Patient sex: F
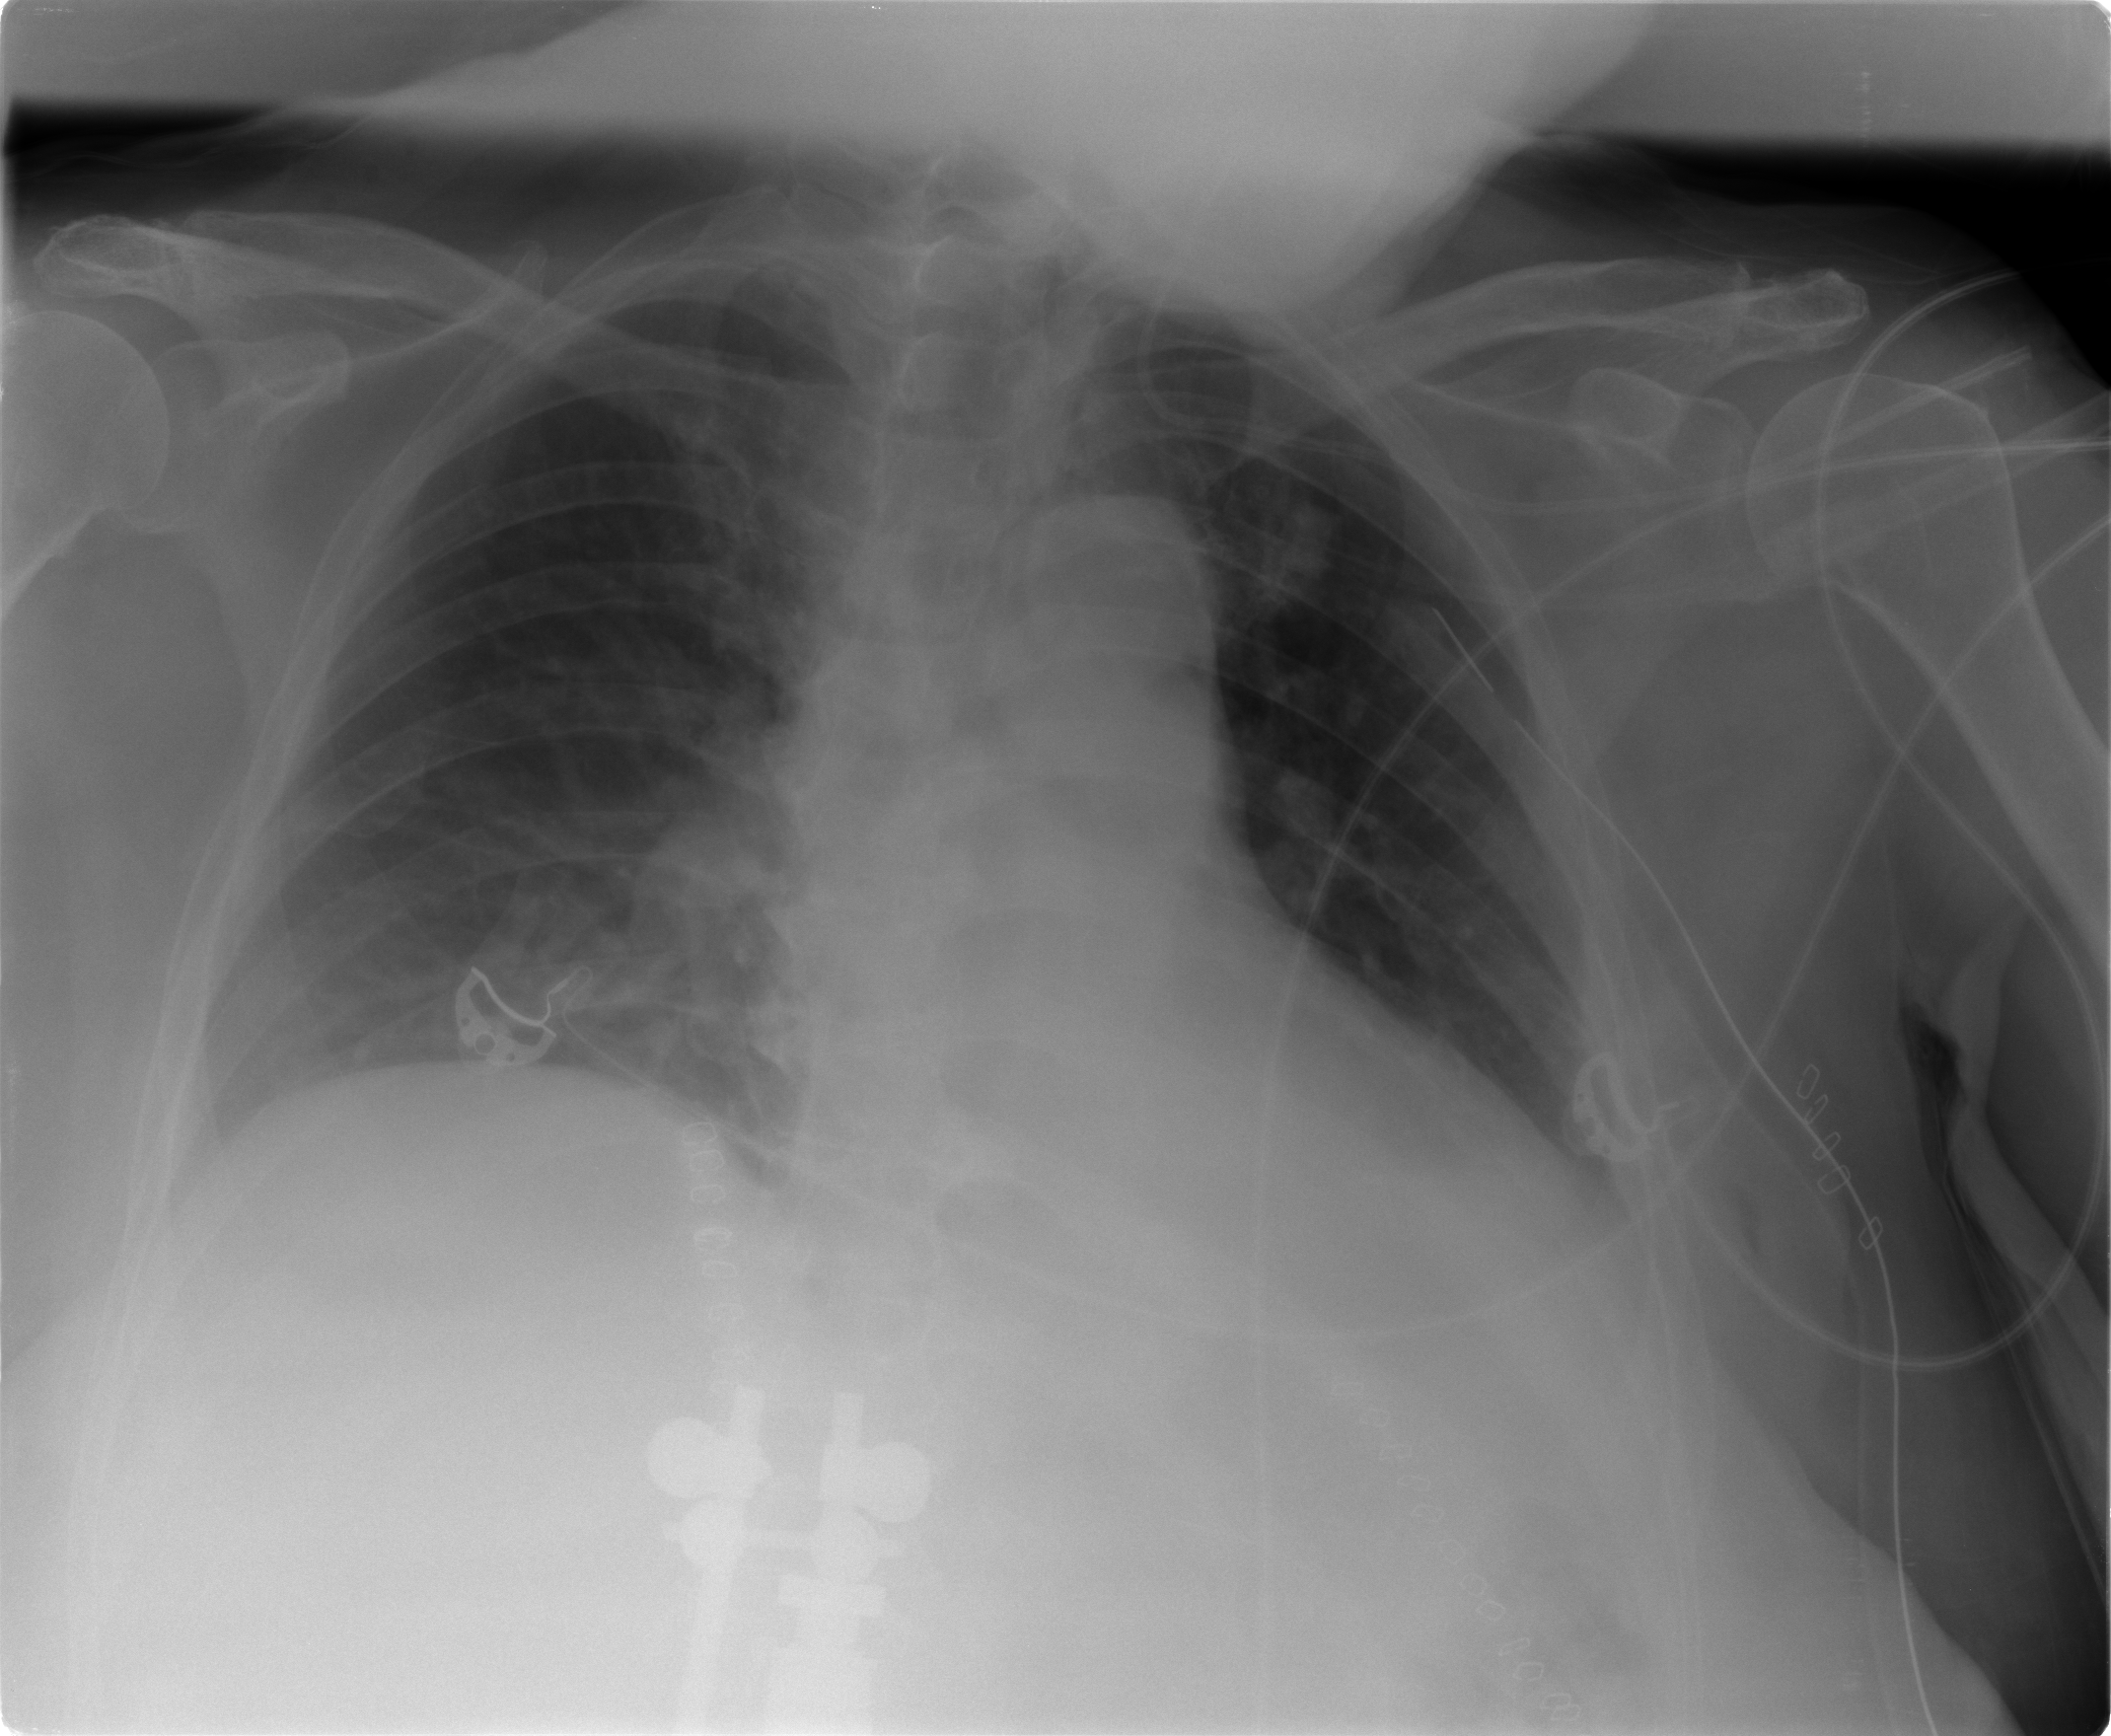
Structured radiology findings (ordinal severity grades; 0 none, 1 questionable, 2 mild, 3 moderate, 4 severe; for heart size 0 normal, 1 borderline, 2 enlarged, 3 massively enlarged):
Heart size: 1
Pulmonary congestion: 2
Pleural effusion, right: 2
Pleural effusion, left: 2
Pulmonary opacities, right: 0
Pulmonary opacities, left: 0
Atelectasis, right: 2
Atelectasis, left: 2